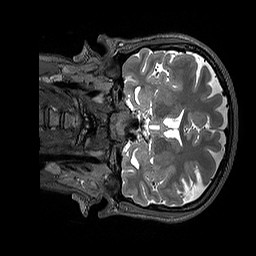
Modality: T2w
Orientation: coronal
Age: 25
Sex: female
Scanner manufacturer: siemens
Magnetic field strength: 3 T
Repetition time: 3.2 s
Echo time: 0.408 s